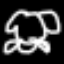
Label: frog